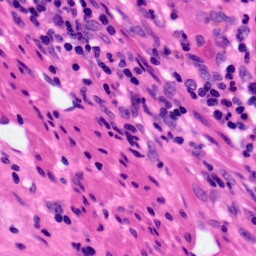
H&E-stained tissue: Pancreatic